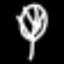
Label: leaf